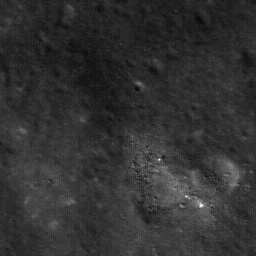
Host type: background_regolith
Lunar coordinates: latitude nan, longitude nan